Question: i'm trying to create a UICollectionView with the type of layout as the image I've attached. And i'm a little confused as to how to achieve this layout.
After doing some googling it seems like I need to write a custom UICollectionViewFlowLayout, but I can't seem to find any examples of layouts that have different section counts per item.
if you look at the mockup the first item has one section. The image is Landscape, but the middle item has 2 sections with 2 portrait images.
Am I looking into the wrong thing? could someone point me in the right direction?

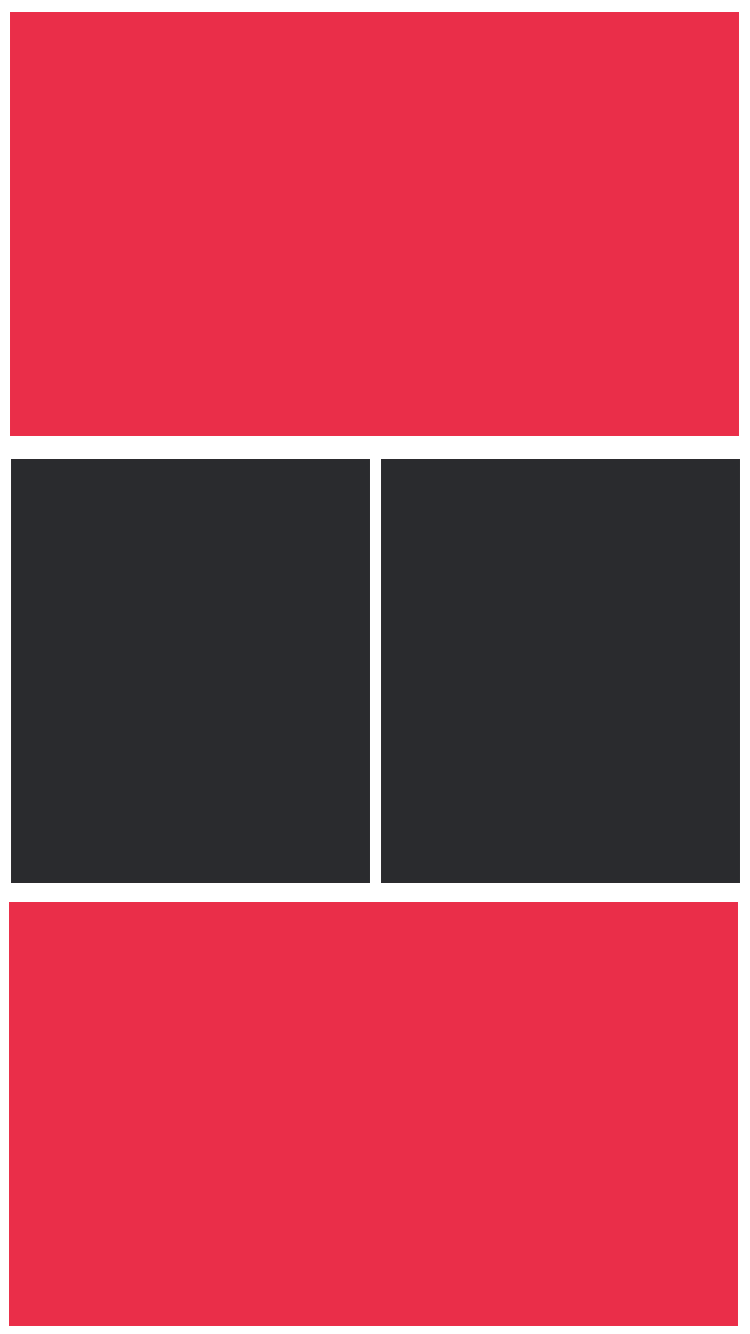
Answer: You can do this using 'UICollectionViewDelegateFlowLayout', no need to subclass.
Here is an example:
'''
import UIKit
class ViewController: UIViewController, UICollectionViewDataSource, UICollectionViewDelegate, UICollectionViewDelegateFlowLayout {
@IBOutlet weak var collectionView: UICollectionView!
override func viewDidLoad() {
super.viewDidLoad()
collectionView.delegate = self
collectionView.dataSource = self
}
// MARK: - UICollectionViewDataSource
func numberOfSectionsInCollectionView(collectionView: UICollectionView) -> Int {
return 1
}
func collectionView(collectionView: UICollectionView, numberOfItemsInSection section: Int) -> Int {
return 10
}
func collectionView(collectionView: UICollectionView, cellForItemAtIndexPath indexPath: NSIndexPath) -> UICollectionViewCell {
let cell = collectionView.dequeueReusableCellWithReuseIdentifier("TestCollectionViewCell", forIndexPath: indexPath) as! UICollectionViewCell
if indexPath.item % 3 == 0 {
cell.backgroundColor = UIColor.redColor()
} else {
cell.backgroundColor = UIColor.greenColor()
}
return cell
}
// MARK: - UICollectionViewDelegateFlowLayout
func collectionView(collectionView: UICollectionView, layout collectionViewLayout: UICollectionViewLayout, sizeForItemAtIndexPath indexPath: NSIndexPath) -> CGSize {
let flowLayout = collectionViewLayout as! UICollectionViewFlowLayout
if indexPath.item % 3 == 0 {
let cellWidth = (CGRectGetWidth(collectionView.frame) - (flowLayout.sectionInset.left + flowLayout.sectionInset.right))
return CGSize(width: cellWidth, height: cellWidth / 2)
} else {
let cellWidth = (CGRectGetWidth(collectionView.frame) - (flowLayout.sectionInset.left + flowLayout.sectionInset.right) - flowLayout.minimumInteritemSpacing) / 2
return CGSize(width: cellWidth, height: cellWidth)
}
}
}
'''